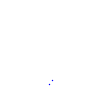
Particle: proton